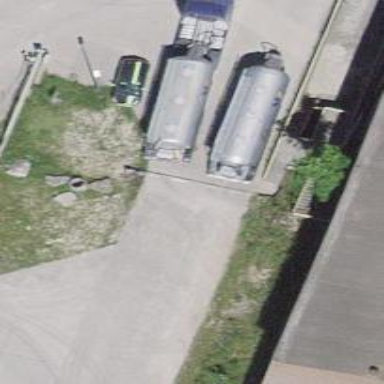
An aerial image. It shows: Lift gate barrier.